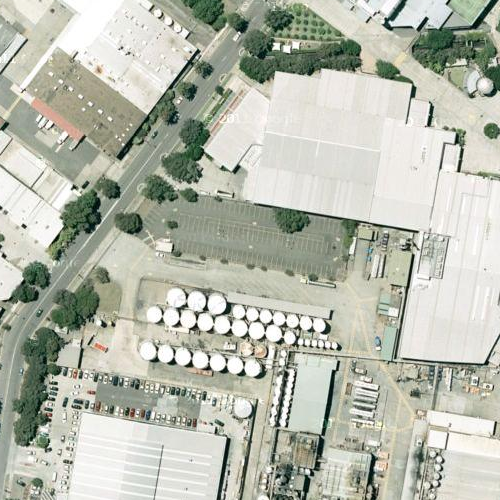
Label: sydney